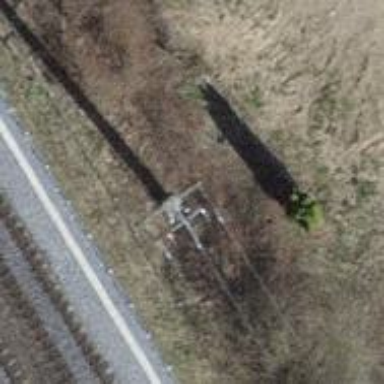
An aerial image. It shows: Concrete power pole.